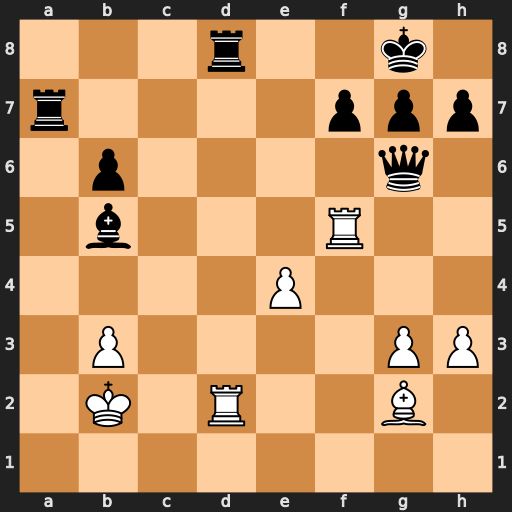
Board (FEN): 3r2k1/r4ppp/1p4q1/1b3R2/4P3/1P4PP/1K1R2B1/8
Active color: w
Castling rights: -
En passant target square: -
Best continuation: Rxd8+ Be8 Rxe8#